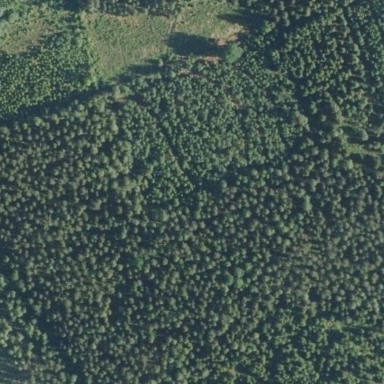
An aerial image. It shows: Mixed woodland with various types of leaves.